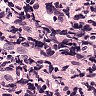
Metastatic tissue present: no